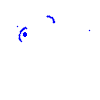
Particle: pion